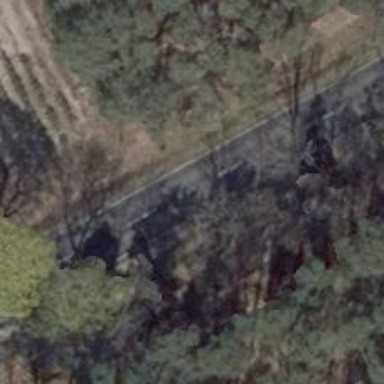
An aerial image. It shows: Asphalt road classified as primary highway.